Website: crate-barrel
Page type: account-selection
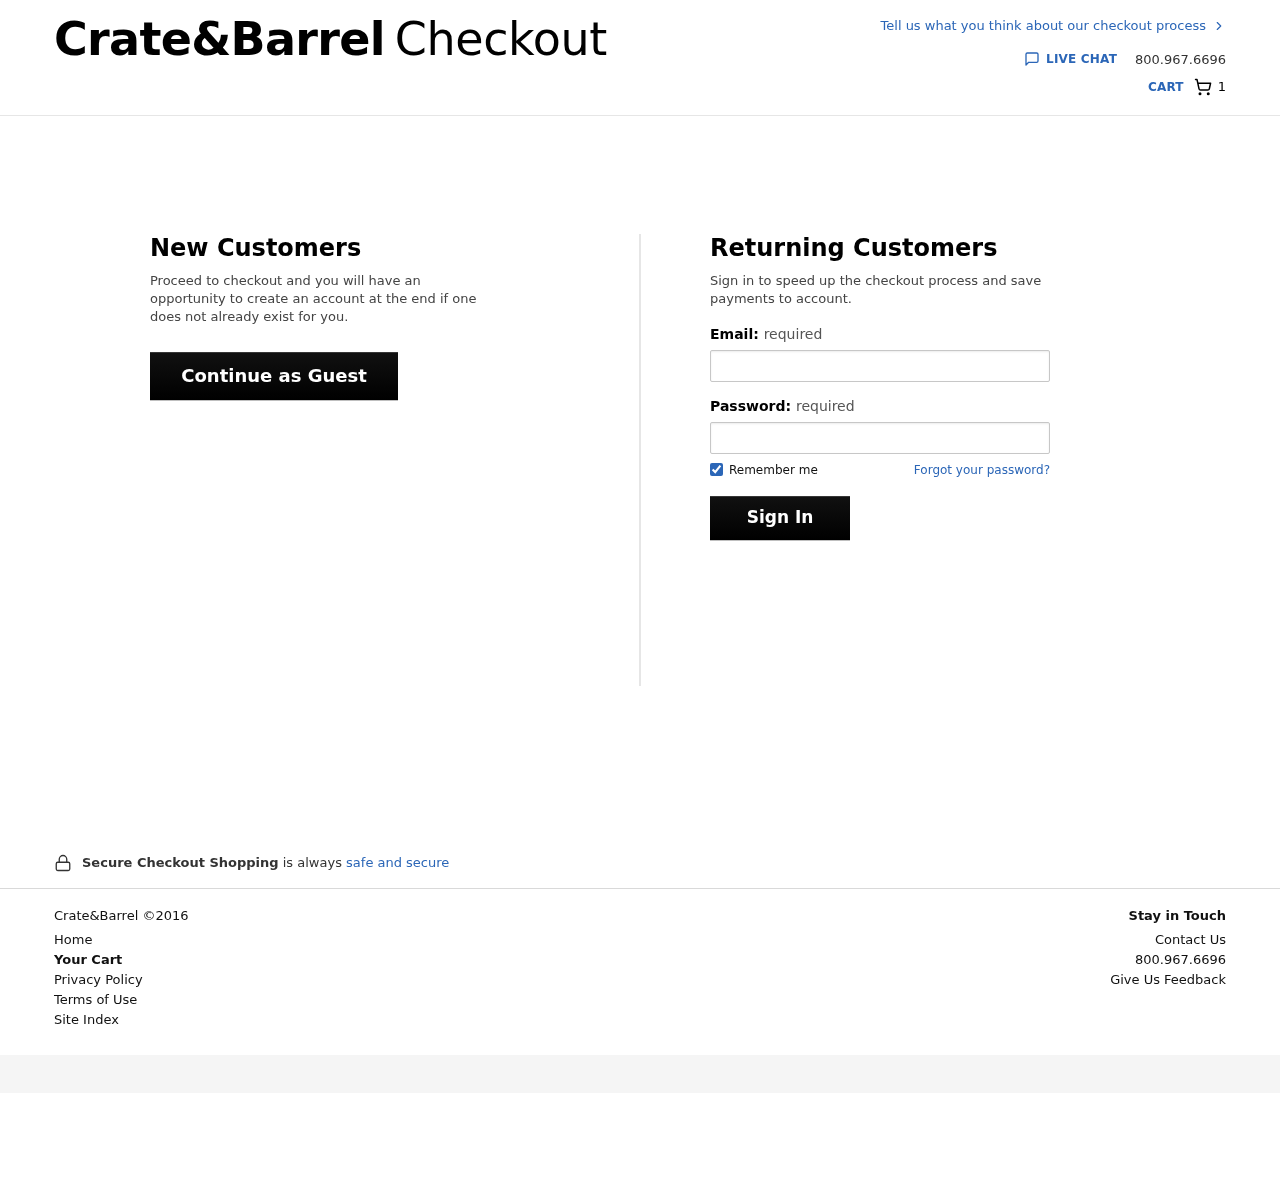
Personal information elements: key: PII_EMAIL
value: sandrawolfe@gmail.com
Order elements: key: ORDER_NUM_ITEMS
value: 1